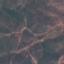
Label: HerbaceousVegetation